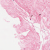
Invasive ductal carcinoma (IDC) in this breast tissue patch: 0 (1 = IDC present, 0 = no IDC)